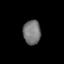
Tissue: lung
Cell type: Myeloid cells
Senescence score: 0.6228
Nuclear area (px): 423
Mean DAPI intensity: 118.426